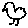
Label: bird